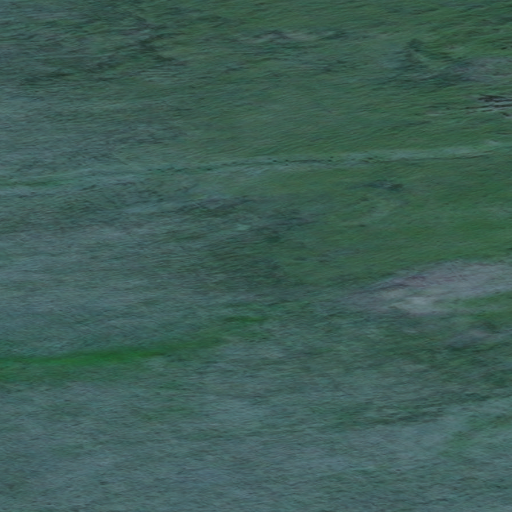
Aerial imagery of ridge(s) in Alaska named The Cockscomb containing only unknown